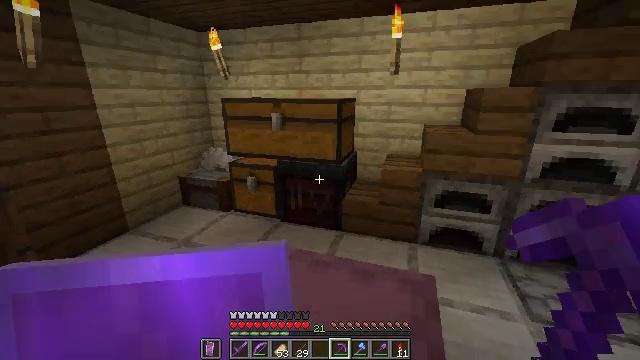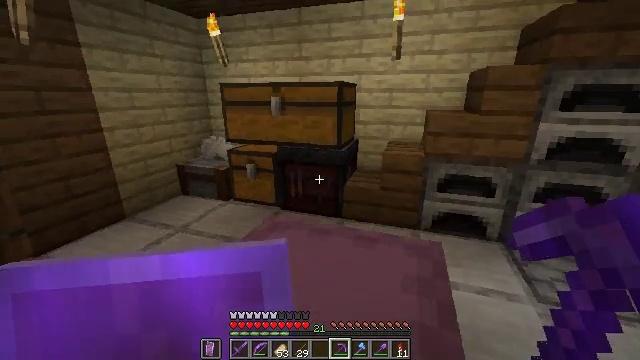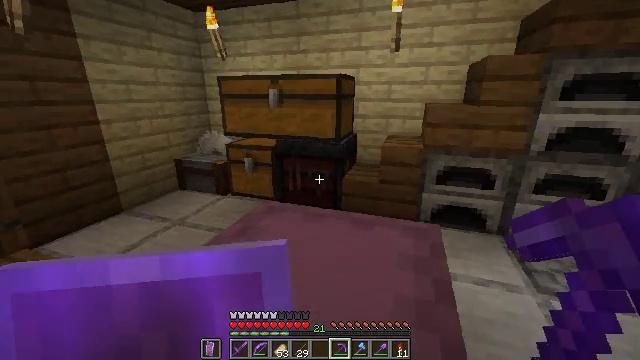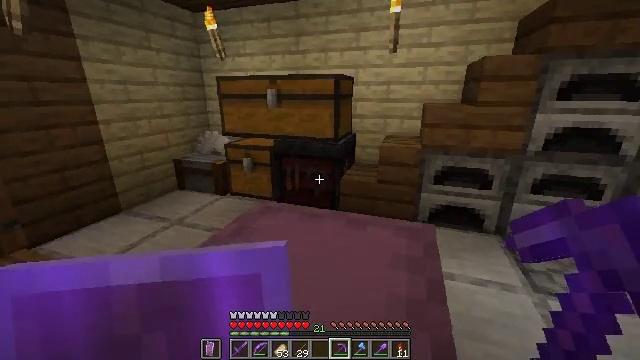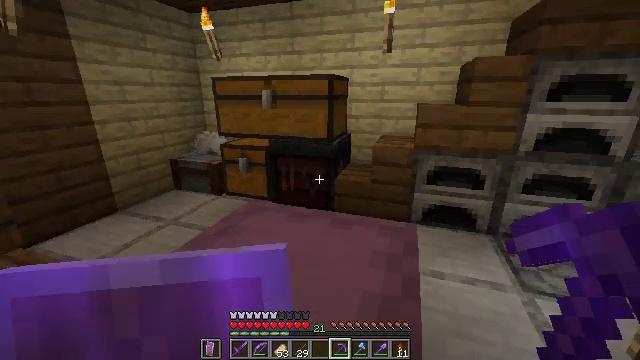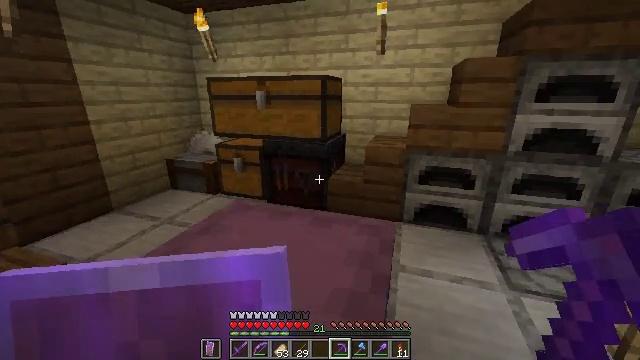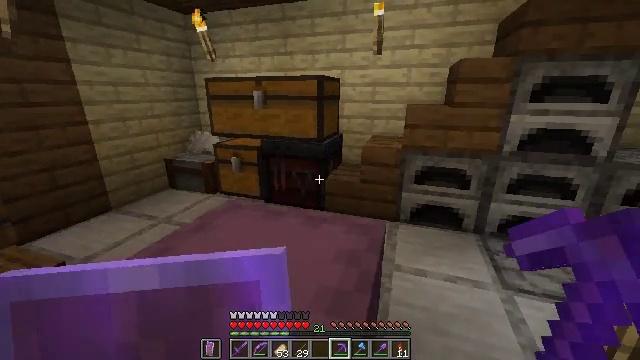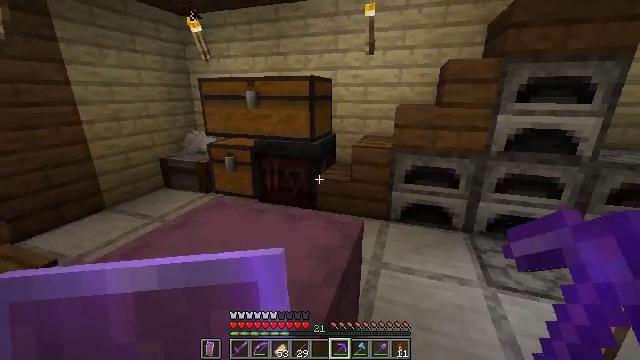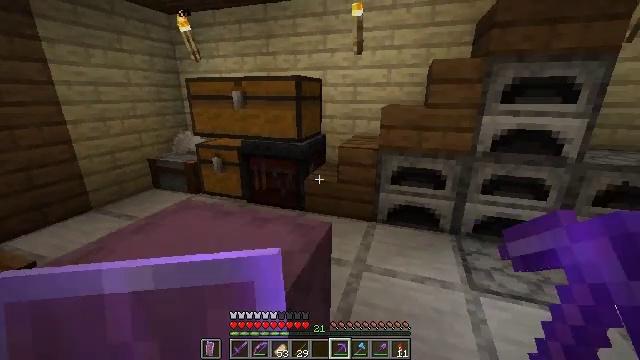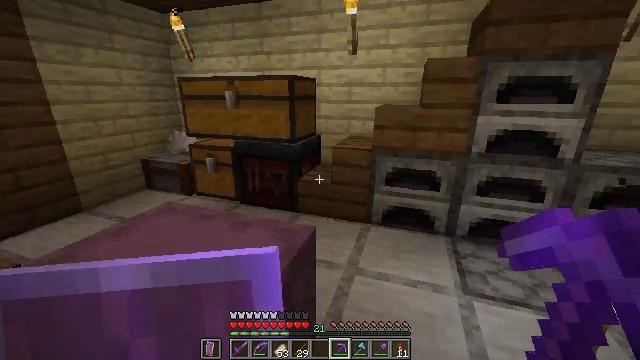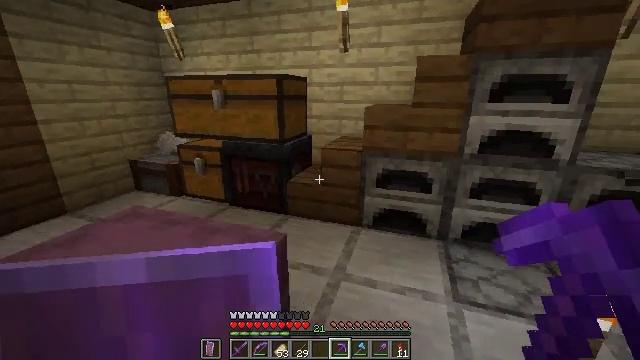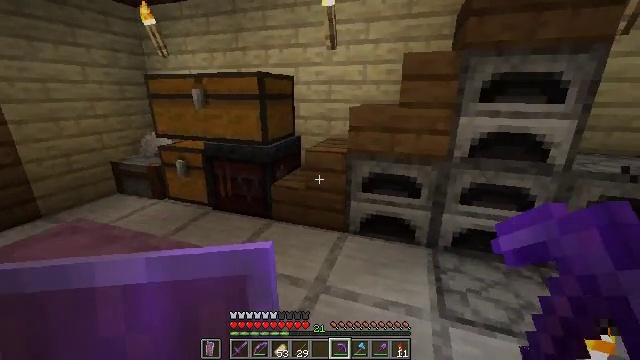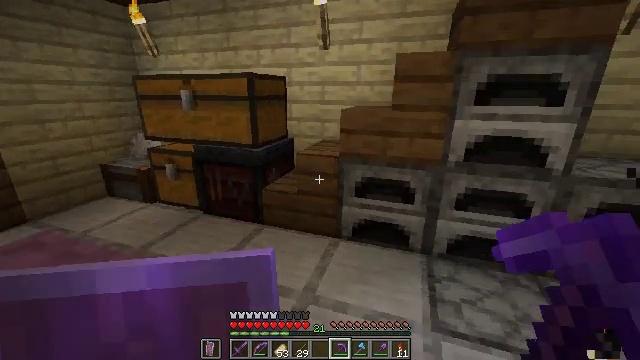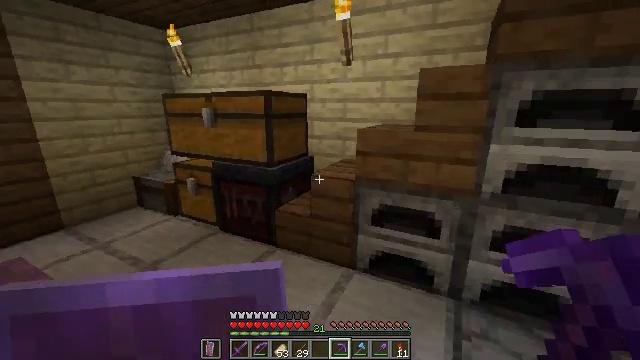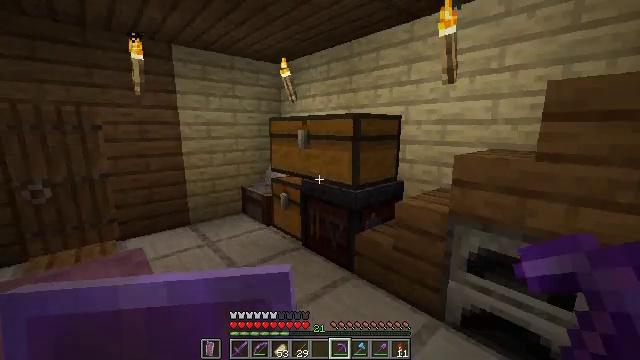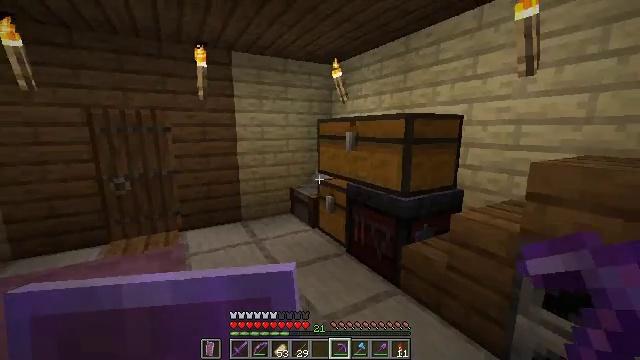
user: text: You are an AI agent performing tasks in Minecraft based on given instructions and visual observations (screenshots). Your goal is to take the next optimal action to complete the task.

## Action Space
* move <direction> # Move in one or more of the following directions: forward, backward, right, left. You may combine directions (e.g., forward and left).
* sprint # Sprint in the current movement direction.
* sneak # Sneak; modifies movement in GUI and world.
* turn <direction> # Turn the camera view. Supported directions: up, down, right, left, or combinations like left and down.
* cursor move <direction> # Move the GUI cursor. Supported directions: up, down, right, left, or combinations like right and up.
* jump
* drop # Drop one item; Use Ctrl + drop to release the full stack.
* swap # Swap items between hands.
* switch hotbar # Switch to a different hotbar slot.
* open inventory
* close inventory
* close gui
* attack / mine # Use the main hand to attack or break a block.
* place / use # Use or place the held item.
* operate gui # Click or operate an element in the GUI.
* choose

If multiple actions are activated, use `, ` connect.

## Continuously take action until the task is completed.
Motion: motion action
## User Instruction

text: Craft nether brick.
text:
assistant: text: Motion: move forward and move right
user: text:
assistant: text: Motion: move forward and move right
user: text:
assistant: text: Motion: move forward and move right
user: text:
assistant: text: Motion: move forward and move right
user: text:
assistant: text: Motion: move forward and move right
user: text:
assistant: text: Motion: move forward and move right
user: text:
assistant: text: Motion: move forward and move right
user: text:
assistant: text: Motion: move forward and move right
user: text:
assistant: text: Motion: move forward and move right
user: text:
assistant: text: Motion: move forward and move right
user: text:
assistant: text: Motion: move forward and move right
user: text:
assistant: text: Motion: move forward and move right
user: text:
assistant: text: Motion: move forward and move right, turn left and up
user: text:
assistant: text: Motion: move forward and move right, turn left and up
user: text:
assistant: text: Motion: move forward, turn left
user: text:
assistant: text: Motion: move forward
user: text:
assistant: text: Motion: move forward
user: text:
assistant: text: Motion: move forward
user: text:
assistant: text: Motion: move forward, turn right
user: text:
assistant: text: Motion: move forward, turn right
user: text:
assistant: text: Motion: move forward, turn right
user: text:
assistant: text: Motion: move forward
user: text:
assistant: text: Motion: move forward
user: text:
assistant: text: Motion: move forward
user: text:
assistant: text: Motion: move forward
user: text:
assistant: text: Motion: move forward, turn right
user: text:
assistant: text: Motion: move forward, turn right and down
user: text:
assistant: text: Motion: move forward, turn right and down, jump
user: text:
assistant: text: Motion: move forward, turn right and down, jump
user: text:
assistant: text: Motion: move forward, turn right, jump